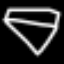
Label: diamond